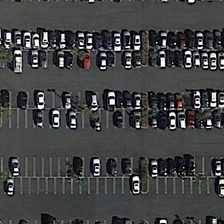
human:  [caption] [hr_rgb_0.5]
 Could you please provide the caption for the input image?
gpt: many cars in different colors are parked in a parking lot .

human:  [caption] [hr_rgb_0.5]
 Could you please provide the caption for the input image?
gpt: many cars in different colors are parked in a parking lot .

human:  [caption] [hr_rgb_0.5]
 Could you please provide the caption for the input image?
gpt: a great number of cars are stopped in the parking lot marked with white lines .

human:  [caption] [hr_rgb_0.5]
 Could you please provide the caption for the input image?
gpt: a great number of cars are stopped in the parking lot marked with white lines .

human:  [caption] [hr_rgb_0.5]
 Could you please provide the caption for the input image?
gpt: many cars in different colors are parked in a parking lot .